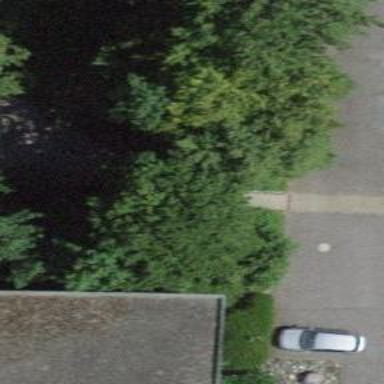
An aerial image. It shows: Set of steps on the road.